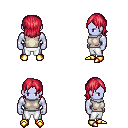
a pixel art fantasy rpg character, male body template, dark elf, purple skin, white sleeveless shirt, white pants, ruby red long bangs hairstyle, gold boots, four views (front, back, left, right), 2x2 character sprite sheet, small pixel art, hard edges, no anti-aliasing